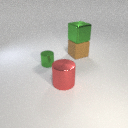
large brown rubber cube to the right of large red metal cylinder